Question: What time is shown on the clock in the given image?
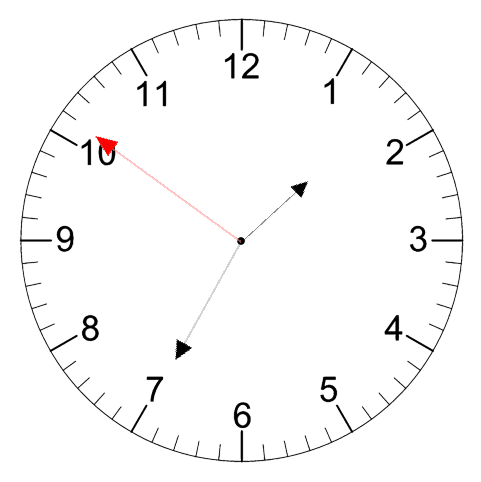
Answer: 01:34:51